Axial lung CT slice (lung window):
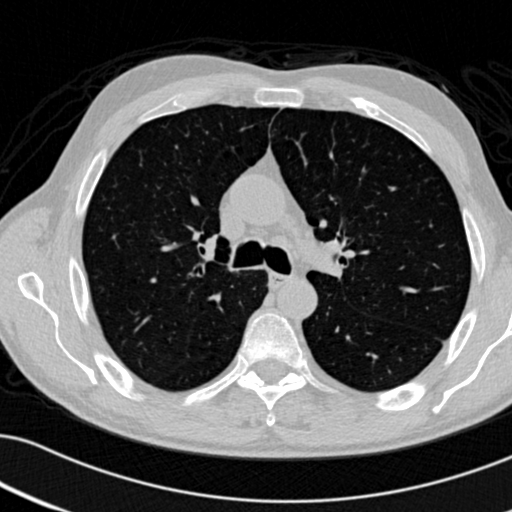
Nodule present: no